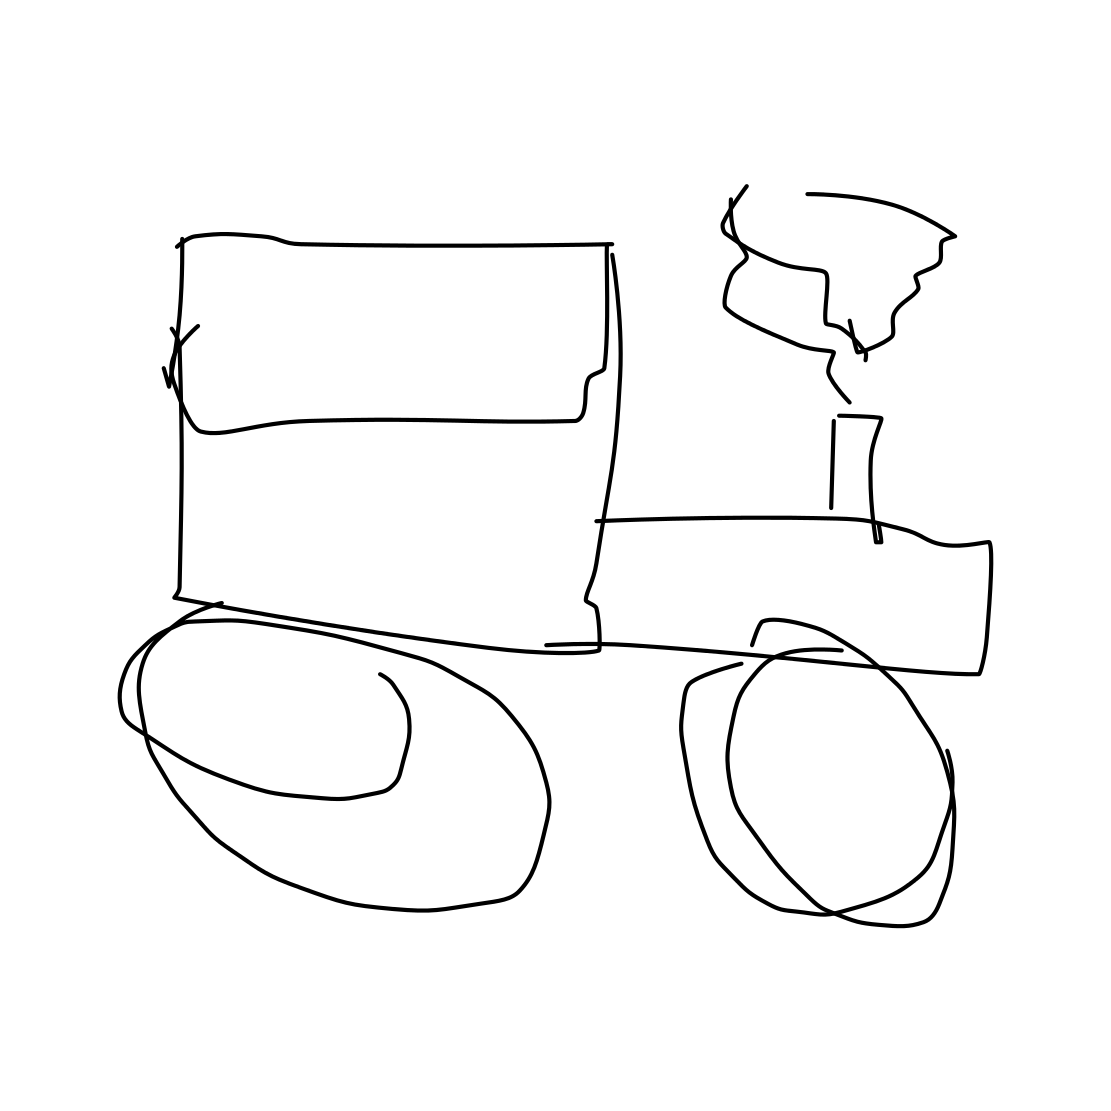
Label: tractor